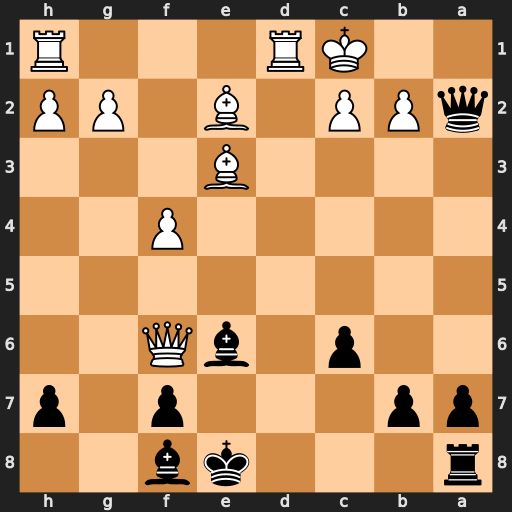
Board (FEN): r3kb2/pp3p1p/2p1bQ2/8/5P2/4B3/qPP1B1PP/2KR3R
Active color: b
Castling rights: q
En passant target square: -
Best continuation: Qa1+ Kd2 Bb4+ c3 Qxb2+ Ke1 Bxc3+ Qxc3 Qxc3+